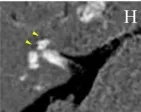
Course of endolymphatic hydrops (EH) and progression of vertigo attacks in a 68-year-old man. The patient's course was semi-quantitatively assessed by gadolinium-enhanced inner ear magnetic resonance images, which are shown in (A-I) (axial T2-weighted fluid-attenuated inversion recovery). The y axis on the left indicates the volume ratio of EH to the total inner ear volume in the right ear. (H) April 2019.
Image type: radiology (ct)